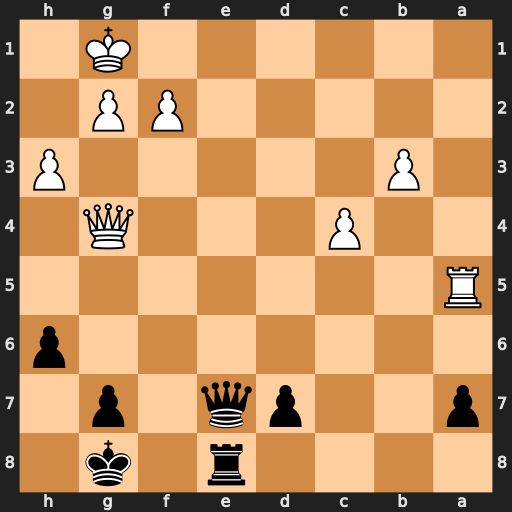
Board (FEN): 4r1k1/p2pq1p1/7p/R7/2P3Q1/1P5P/5PP1/6K1
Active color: b
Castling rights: -
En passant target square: -
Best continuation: Qe1+ Kh2 Qxa5